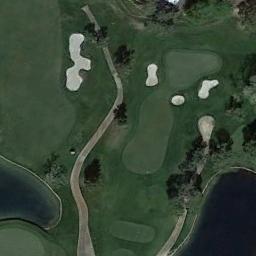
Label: golf_course